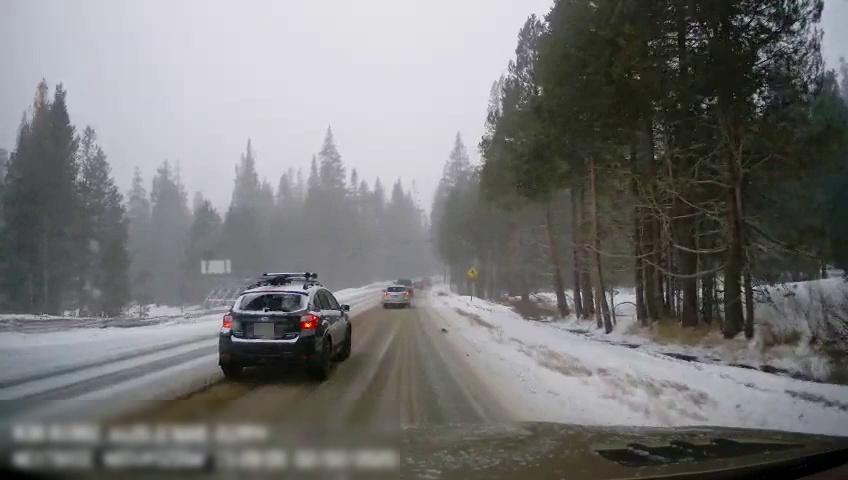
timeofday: Day
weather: Snowy
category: Drivable Space
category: Vehicles | SUV
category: Vehicles | Truck
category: Vehicles | Car
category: Vehicles | SUV
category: Traffic | Signs